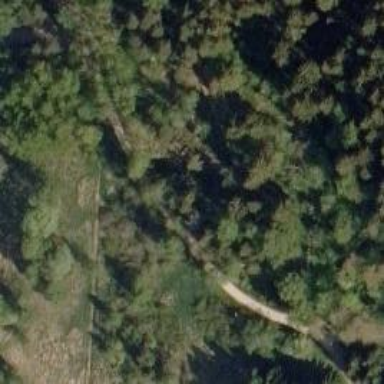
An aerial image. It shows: Path.